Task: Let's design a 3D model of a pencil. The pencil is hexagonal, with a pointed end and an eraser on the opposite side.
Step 94:
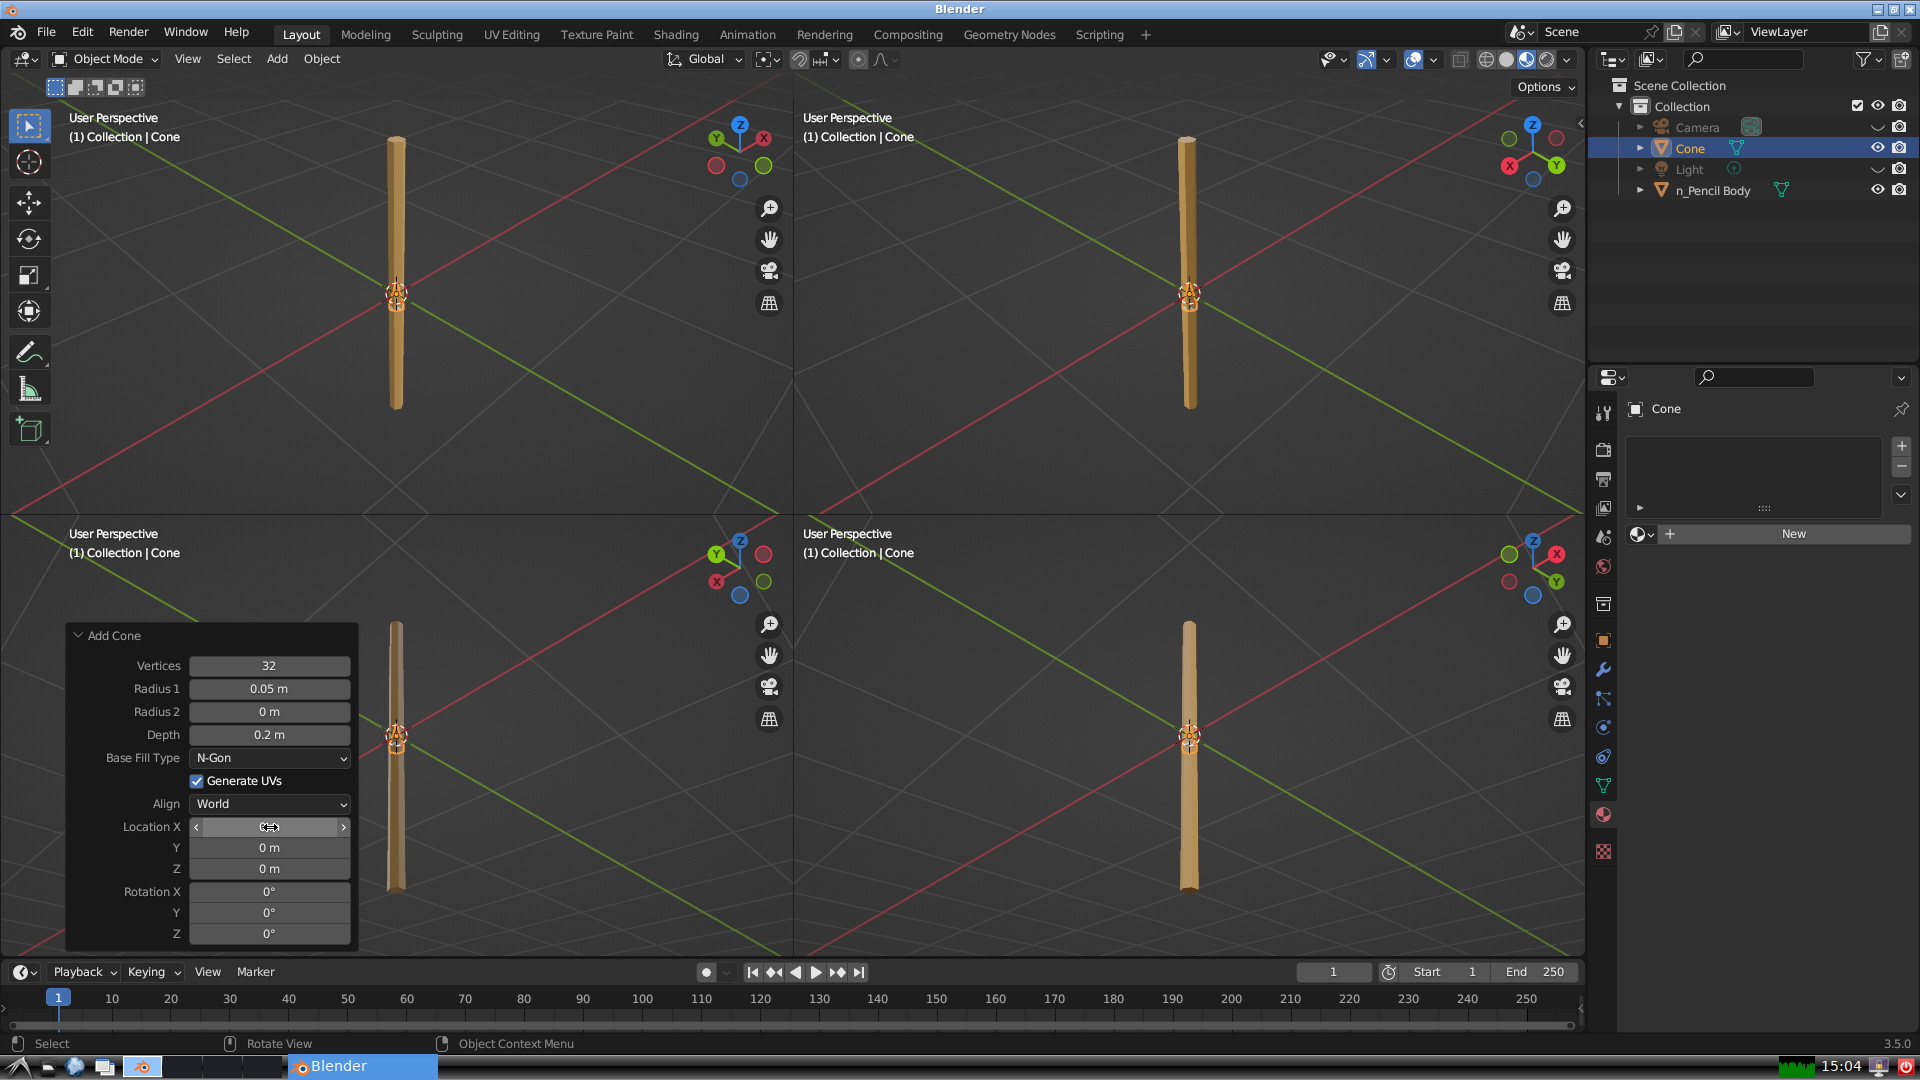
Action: {"mouse_move": [270, 847]}